Question: In my OpenGL project, I want to dynamically create smoothed polygons, similiar like this one:

The problem relies mainly in the smoothing process. My procedure up to this point, is firstly to create a VBO with randomly placed vertices.
Then, in my fragment shader, (I'm using the programmable function pipeline) there should happen the smoothing process, or in other words, created the curves out of the previously defined "lines" between the vertices.
And exactly here is the problem: I am not very familiar with thoose complex mathematical algorithms, which would examine, if a point is inside the "smoothed polygon" or not.
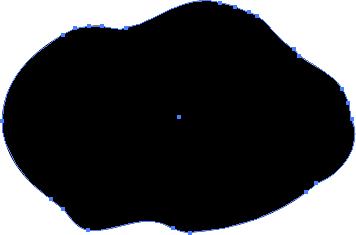
Answer: First up, you can't really do it in the fragment shader. The fragment shader is limited to setting the final(ish) color of a "pixel" (which is basically, but not exactly, an actual pixel) before it gets written to the screen. It can't create new points on a curve.
<URL> gives a nice overview of the different algorithms for creating smooth curves.
The general approach is to break a couple of points into multiple points using a geometry shader, and then render them just like a normal polygon. But I don't know the details. Try a google search for <URL> for example.
Wait, I lie. I found a program <URL> that does it in the fragment shader.